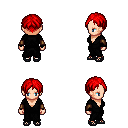
a pixel art fantasy rpg character, female body template, human, light skin, gray robe, teal pants, red parted hairstyle, cloth bracers, ghillies, four views (front, back, left, right), 2x2 character sprite sheet, small pixel art, hard edges, no anti-aliasing